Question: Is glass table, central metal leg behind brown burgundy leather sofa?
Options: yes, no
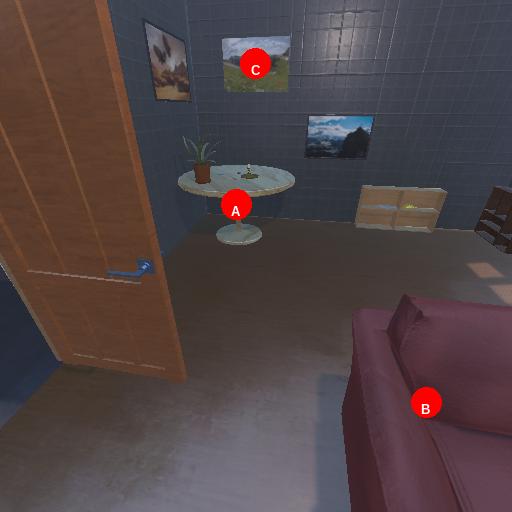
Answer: yes